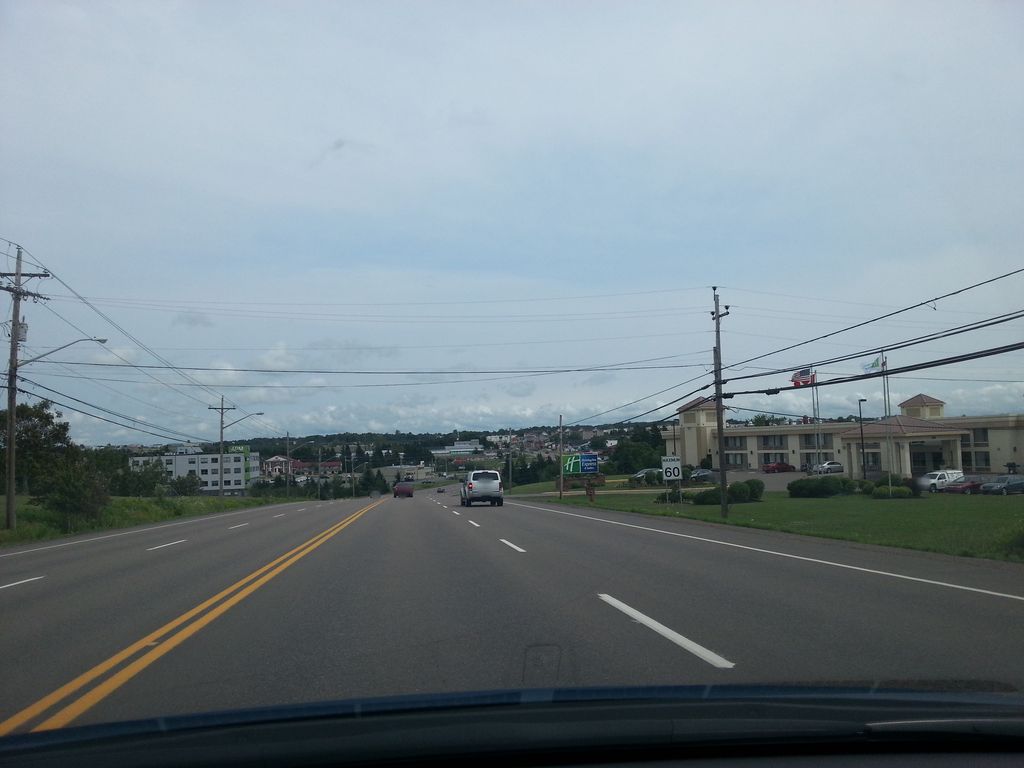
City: charlottetown